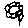
Label: flower